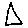
Label: triangle